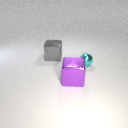
small cyan metal sphere in front of large gray metal cube